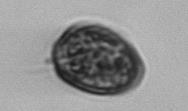
Label: Prorocentrum